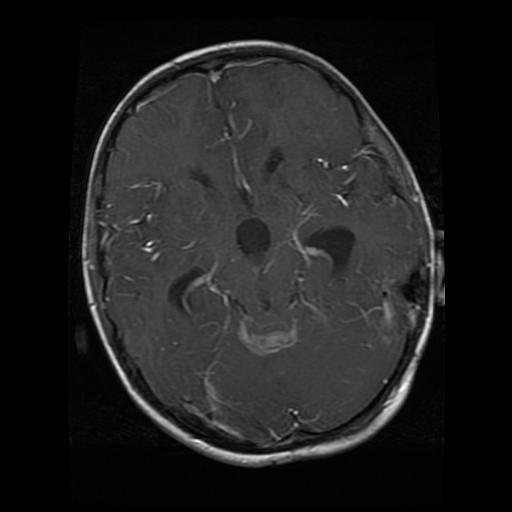
Label: glioma